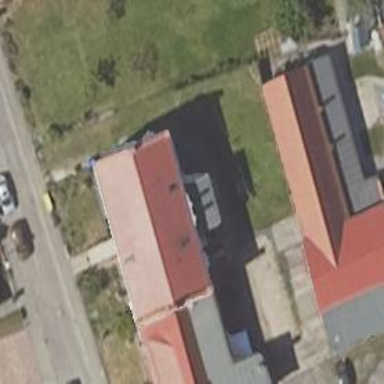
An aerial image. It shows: Commercial building.